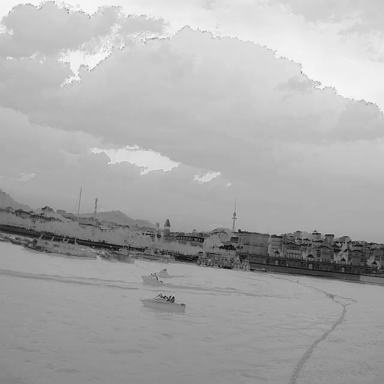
There are three canoes in the infrared image.